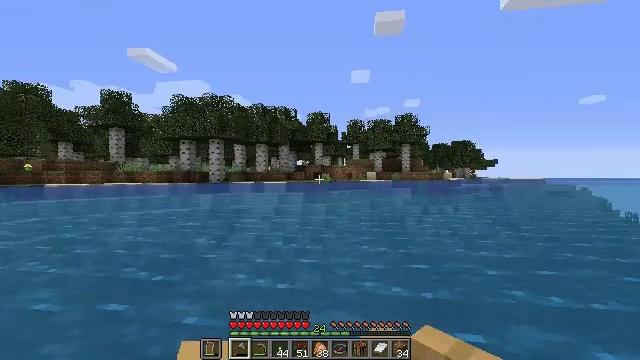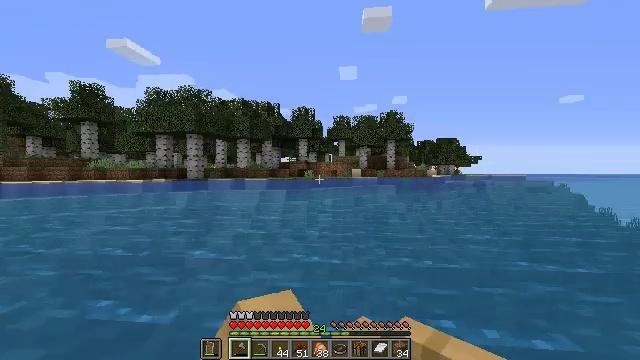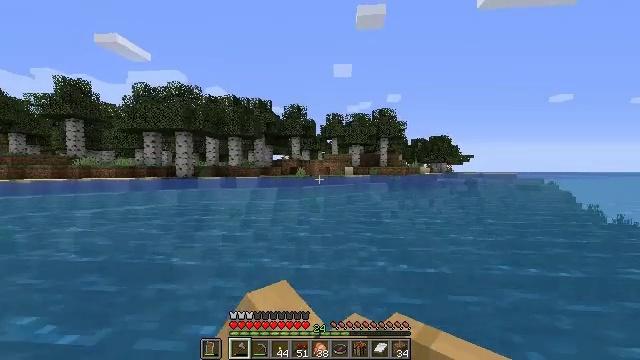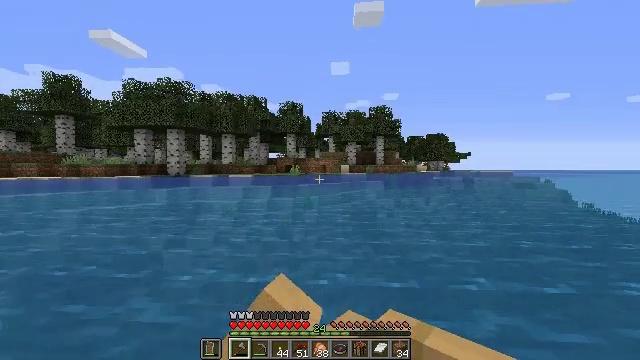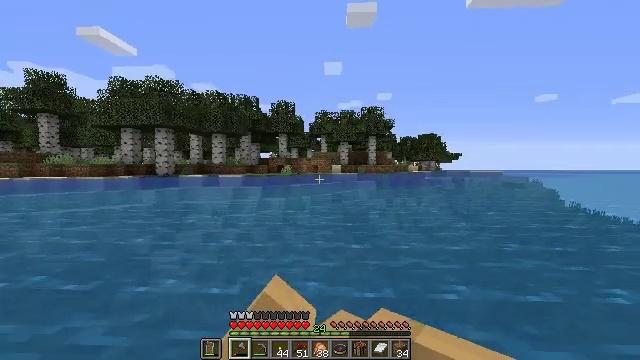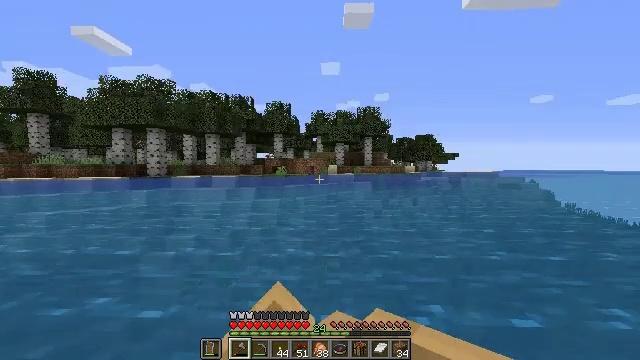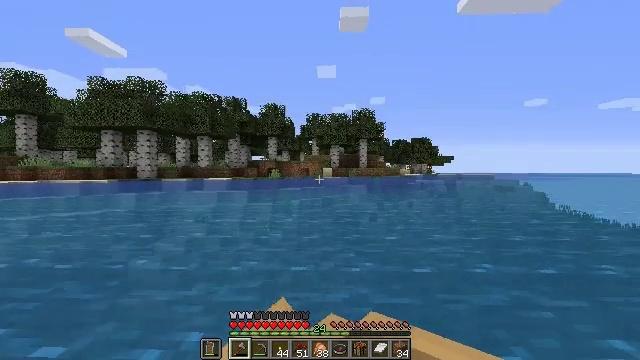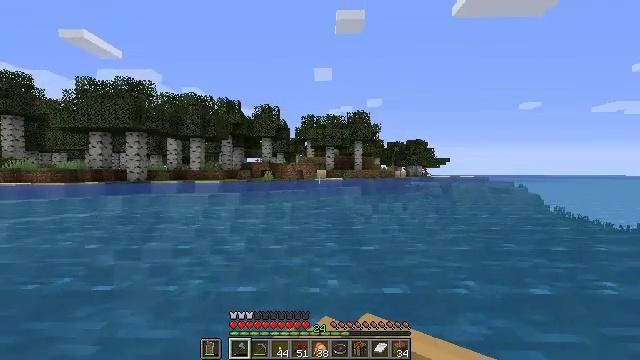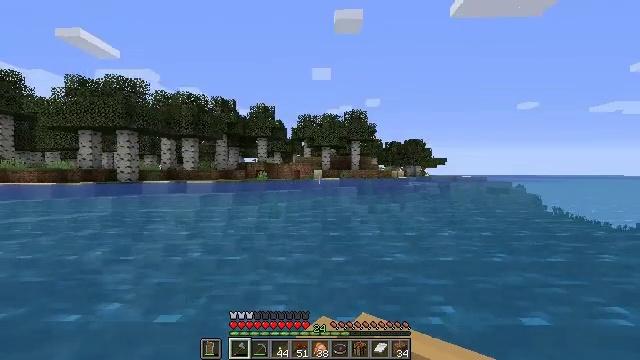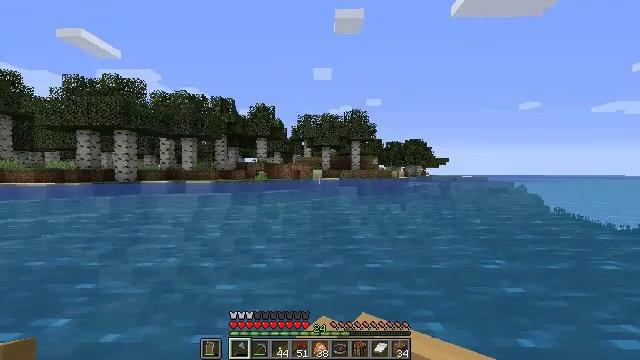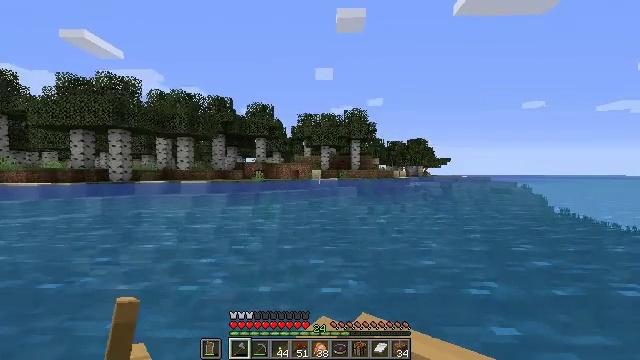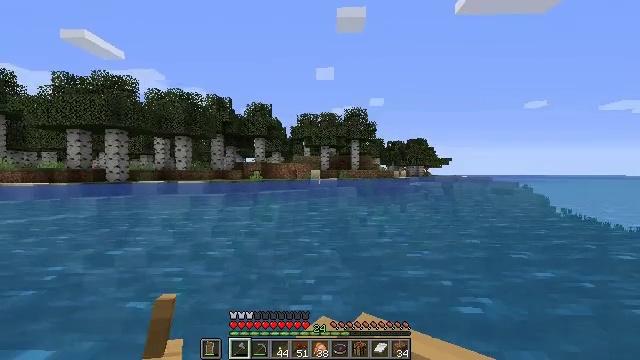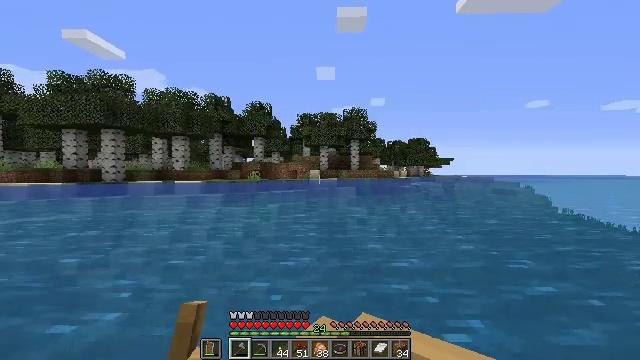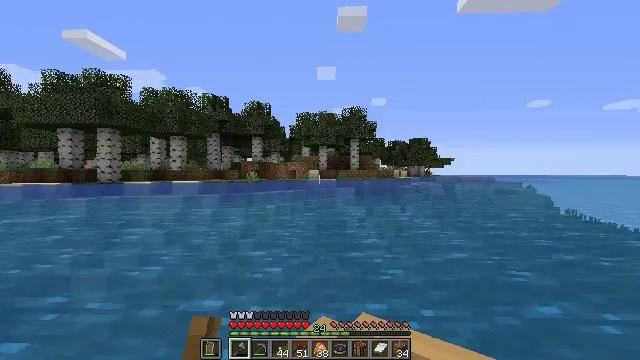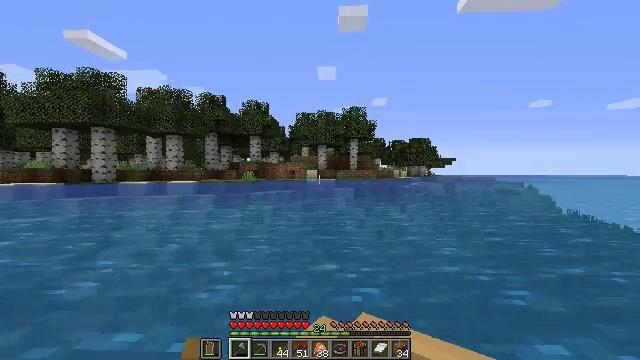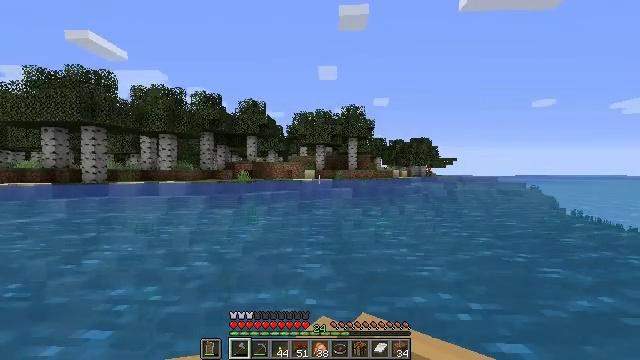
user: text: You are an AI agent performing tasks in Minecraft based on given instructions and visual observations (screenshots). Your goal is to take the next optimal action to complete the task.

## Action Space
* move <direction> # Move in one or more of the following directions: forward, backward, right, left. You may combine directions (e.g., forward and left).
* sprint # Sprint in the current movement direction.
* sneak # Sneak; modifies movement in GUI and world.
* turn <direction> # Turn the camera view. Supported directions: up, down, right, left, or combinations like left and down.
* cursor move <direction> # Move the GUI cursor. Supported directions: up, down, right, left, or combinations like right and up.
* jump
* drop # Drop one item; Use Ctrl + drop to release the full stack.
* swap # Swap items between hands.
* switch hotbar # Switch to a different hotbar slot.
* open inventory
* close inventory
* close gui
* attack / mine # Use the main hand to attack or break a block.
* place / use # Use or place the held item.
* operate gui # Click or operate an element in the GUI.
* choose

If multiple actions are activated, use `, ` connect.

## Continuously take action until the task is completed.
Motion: motion action
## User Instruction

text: Gather sea pickles from coral reefs.
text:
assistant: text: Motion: move forward, turn right
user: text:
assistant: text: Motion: move forward, turn right
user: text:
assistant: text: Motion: move forward, turn right
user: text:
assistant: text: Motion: move forward, turn right
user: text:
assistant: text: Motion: move forward, turn right
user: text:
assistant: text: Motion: move forward, turn right
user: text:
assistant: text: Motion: move forward, turn right
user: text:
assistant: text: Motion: move forward
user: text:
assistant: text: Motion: move forward
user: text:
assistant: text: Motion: move forward
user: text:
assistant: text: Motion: move forward
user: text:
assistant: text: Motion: move forward
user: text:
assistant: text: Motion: move forward
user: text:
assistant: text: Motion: move forward
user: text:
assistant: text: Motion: move forward
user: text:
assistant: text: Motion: move forward
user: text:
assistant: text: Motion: move forward
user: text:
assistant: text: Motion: move forward
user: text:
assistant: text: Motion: move forward
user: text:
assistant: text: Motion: move forward
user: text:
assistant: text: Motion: move forward
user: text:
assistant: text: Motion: move forward
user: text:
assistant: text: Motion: move forward
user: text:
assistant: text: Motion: move forward
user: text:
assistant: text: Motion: move forward, turn right
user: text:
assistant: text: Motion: move forward, turn right
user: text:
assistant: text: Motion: move forward, turn right
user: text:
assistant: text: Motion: move forward
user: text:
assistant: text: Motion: move forward
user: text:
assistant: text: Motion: move forward